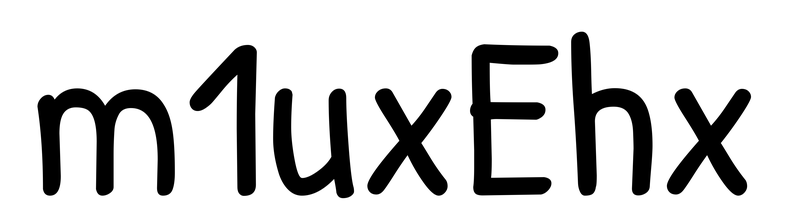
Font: PatrickHand-Regular